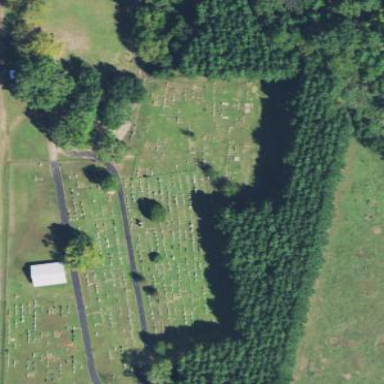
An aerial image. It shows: Cemetery.